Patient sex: F
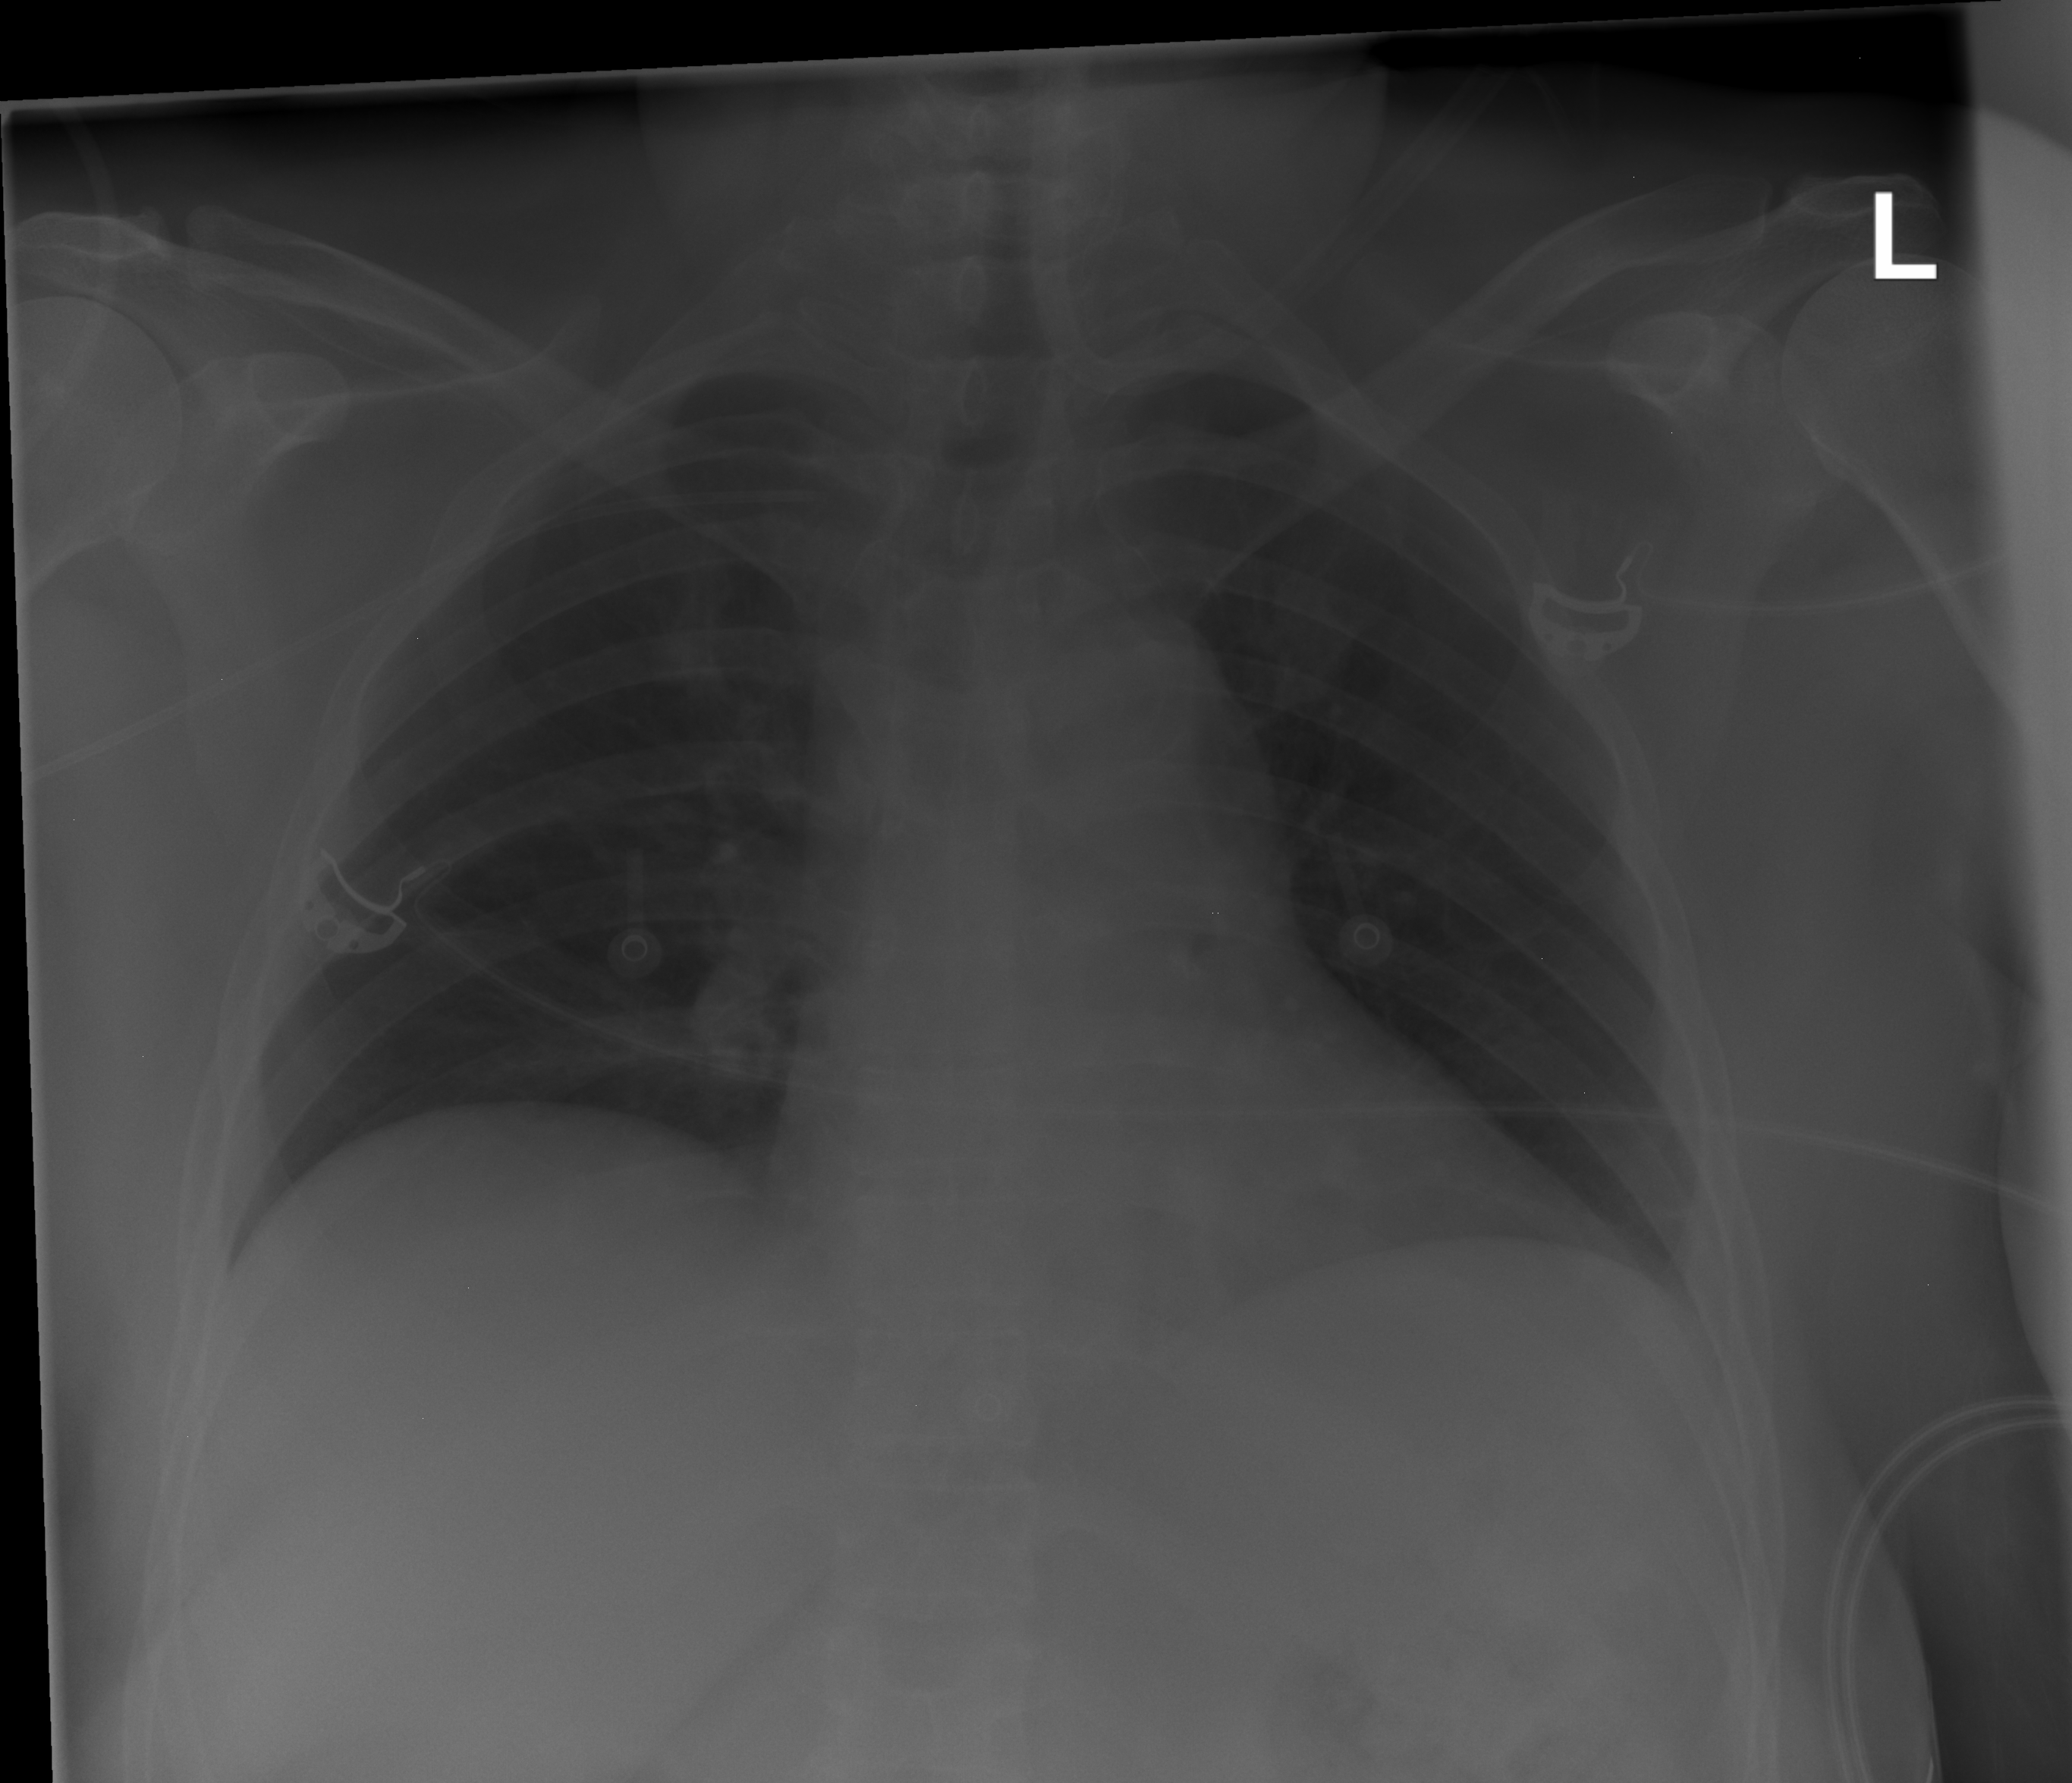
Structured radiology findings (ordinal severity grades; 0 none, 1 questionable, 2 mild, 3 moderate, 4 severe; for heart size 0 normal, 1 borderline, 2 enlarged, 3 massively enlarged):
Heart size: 1
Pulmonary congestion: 0
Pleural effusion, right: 0
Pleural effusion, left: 0
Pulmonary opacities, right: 0
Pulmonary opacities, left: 0
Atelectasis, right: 0
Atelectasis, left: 1